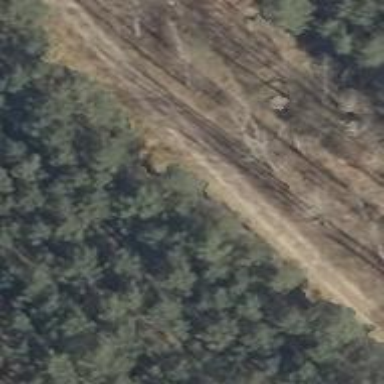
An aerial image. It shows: Track with grade2 tracktype.